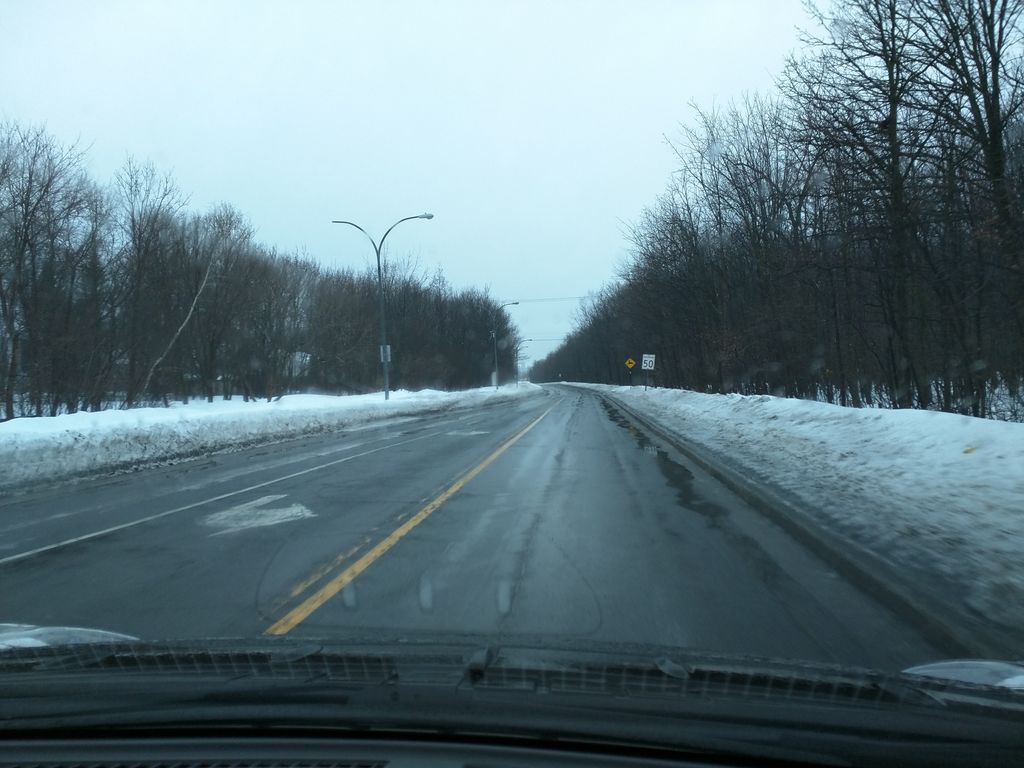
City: montreal